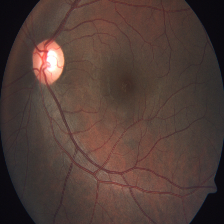
Diabetic retinopathy grade: Severe